Chest X-ray. View position: PA
Patient age: 37
Patient sex: F
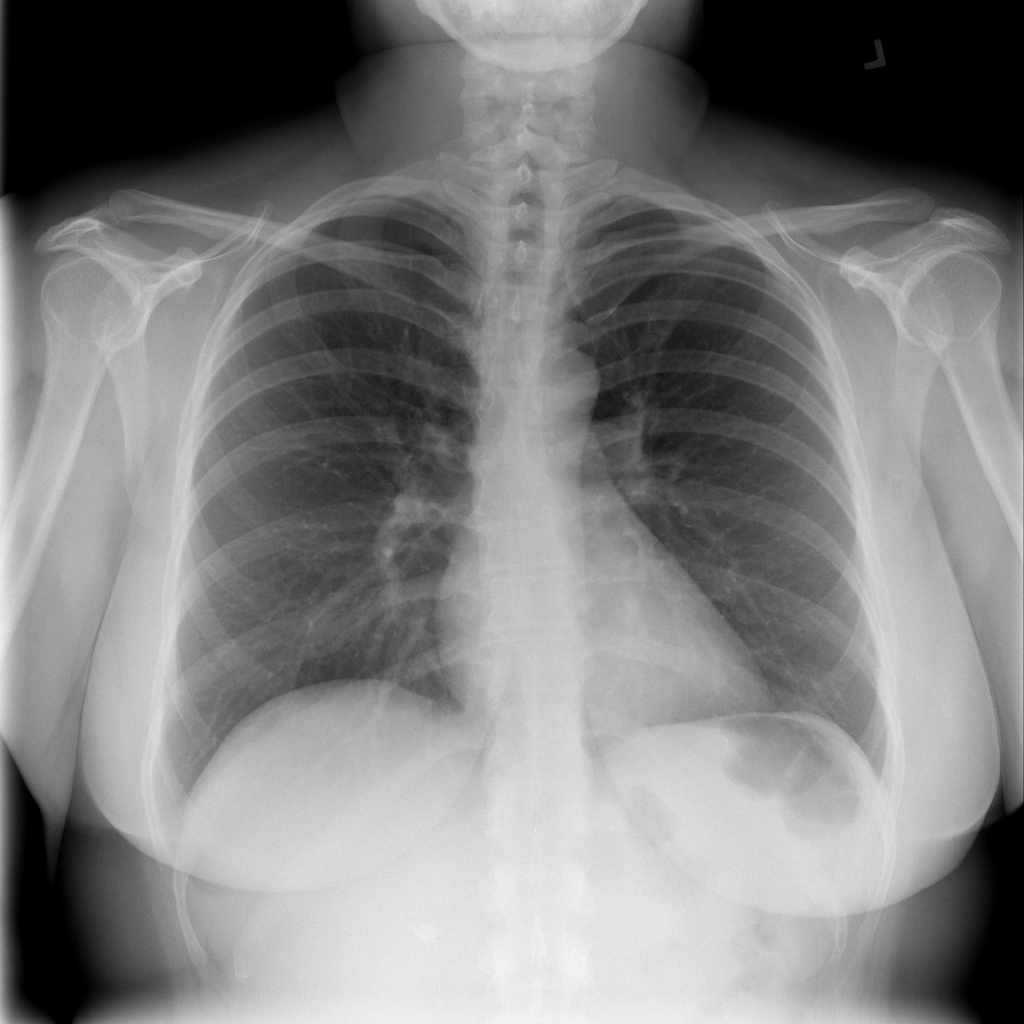
Finding: Pneumothorax